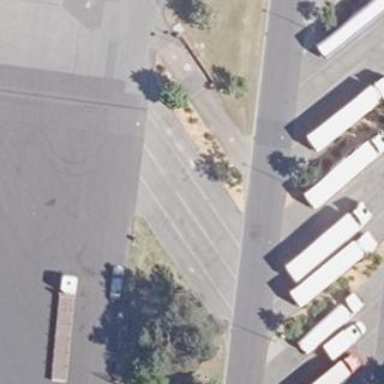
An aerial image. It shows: Parking space designated for heavy goods vehicles.